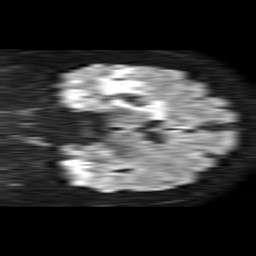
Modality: TRACE
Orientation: coronal
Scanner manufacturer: philips
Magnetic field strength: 1.5 T
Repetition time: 4.6 s
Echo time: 0.08517 s